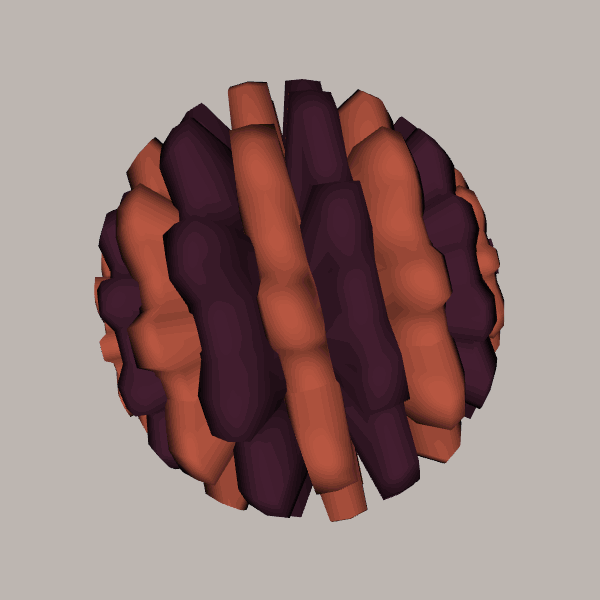
Background: light